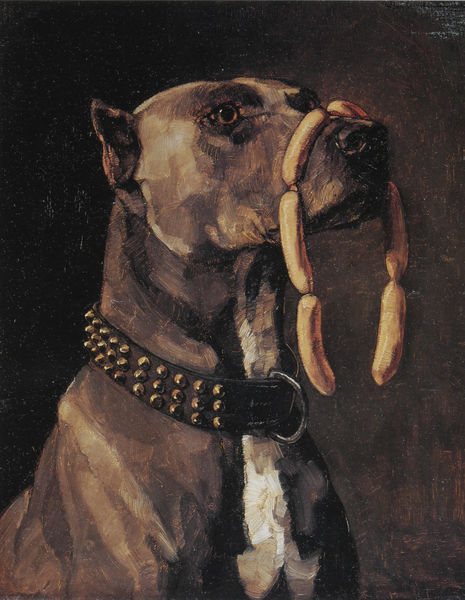
Titel: Dogge mit Würsten (Ave Caesar morituri te salutant)
Künstler: Heinrich Wilhelm Trübner
Standort: Berlin
Institution: Staatliche Museen zu Berlin, Preußischer Kulturbesitz
Schlagwörter: dunkel, gemälde, kopf, schatten, weiß, gelb, ocker, braun, brust, grau, hell, hintergrund, licht, nase, ohr, profil, schwarz, zeichen, ölbild, blick, gürtel, hund, tier, beige, augen, bild, bildnis, fünf, hals, portrait, porträt, öl, auge, futter, gold, brustbild, ohren, rosa, fell, farbig, liegen, sitz, halsband, übung, kette, modern, ölgemälde, erhaben, spitz, riemen, streng, glanz, metall, menzel, glatt, edel, nieten, ring, fleisch, schnalle, hängen, acryl, komik, gross, gefahr, humor, witzig, jagd, liebermann, charakter, nasenlöcher, fleck, flecken, gefleckt, kiefer, schnauze, doge, dogge, jagdhund, aggressiv, armer hund, baucj, beherrschung, bernsteinfarben, bildzeichen, brauntöne, brav, brustfleck, dobermann, dressiert, dressur, erzogen, frankfurter, gefährlich, gehorsam, hundebildnis, hundeblick, hundeschnauze, kampfhund, kund, kupiert, köder, ködern, lecker, leckerli, leder, maul, nietenhalsband, posture, riechen, schmecken, schweinswürtel, stark, tierbildnis, tierportrait, trick, versuchung, wach, wachhund, wiener, wurscht, wurst, wurstkette, wursz, wust, würstchen, würstchenkette, würste, fressen, nüstern, schnautze, treu, beschlag, maur, animal, genre, hundehalsband, duktus, bless, wienerle, wiener würstchen, ölmalerei, enthaltung, ekel, dunkle farben, breiter pinsel, kleine ohren